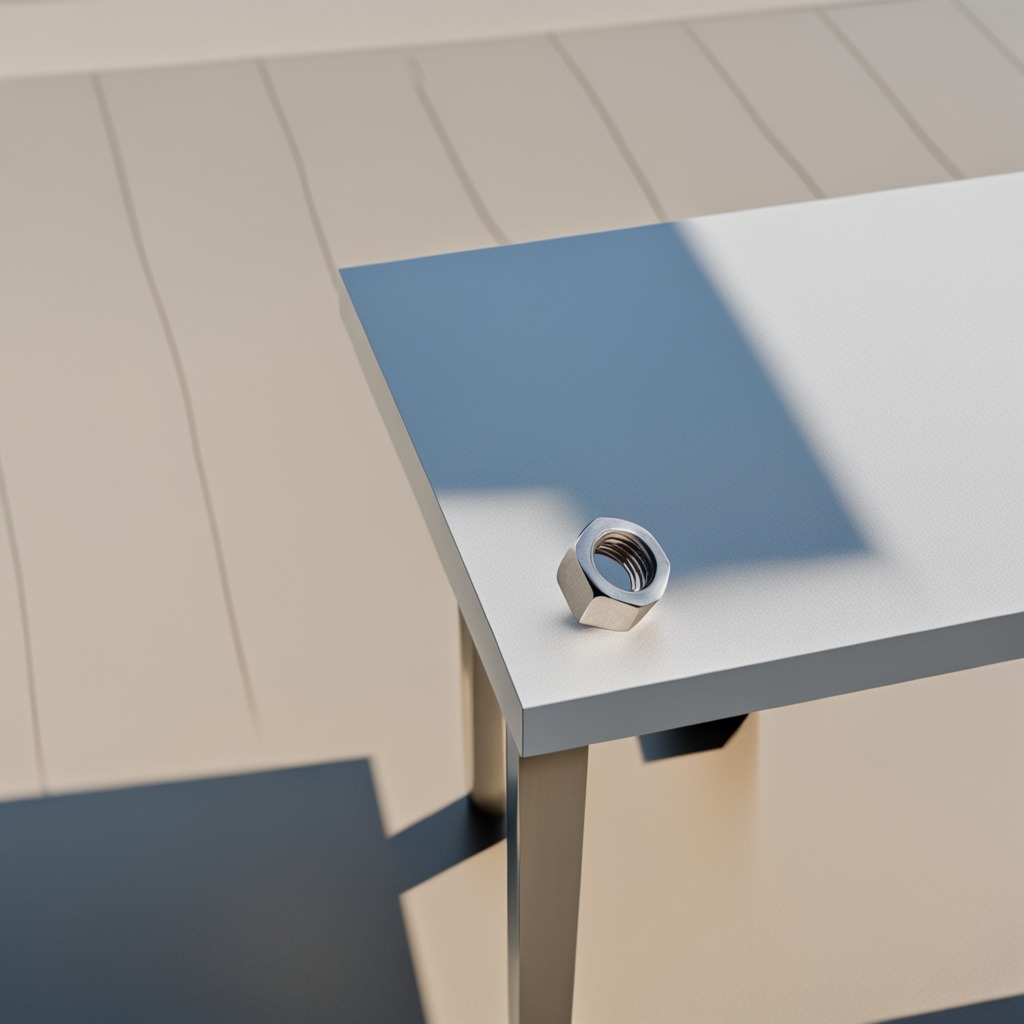
A metal nut is lying on a clean utility table in a temporary outdoor tool station.